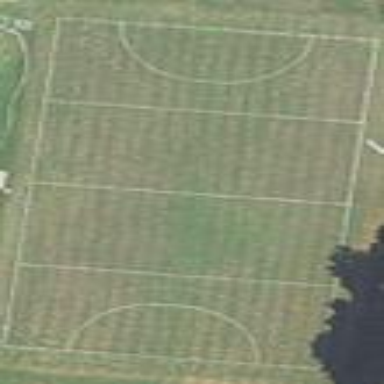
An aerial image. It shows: Soccer pitch for leisure land activities.